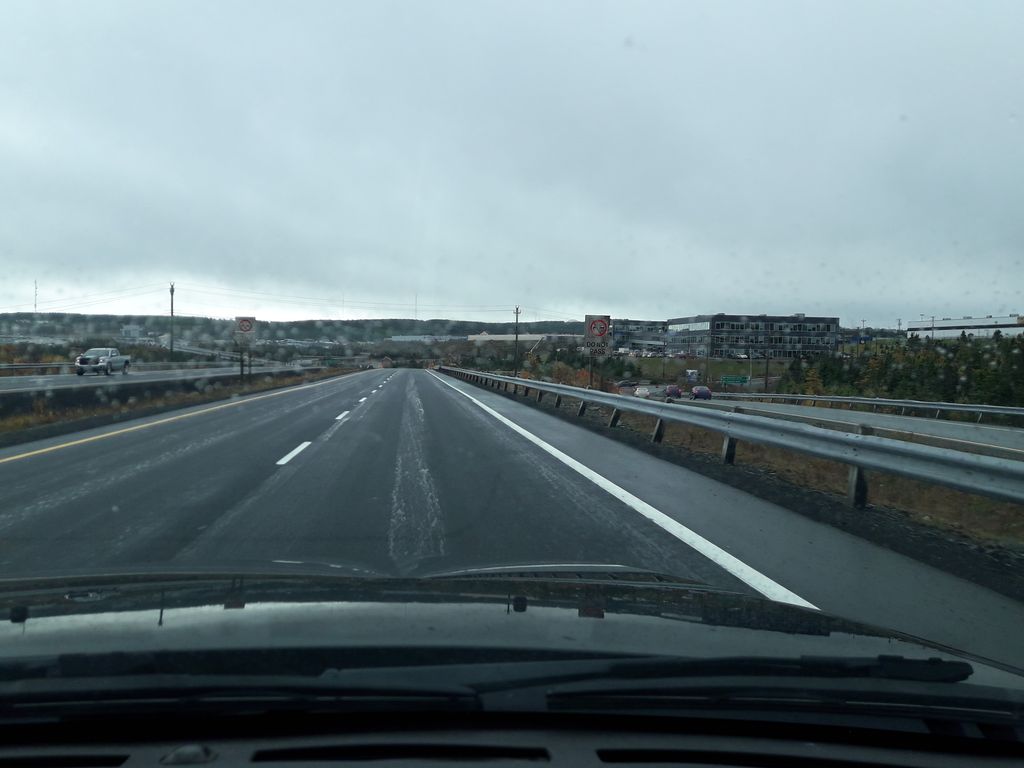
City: st_johns